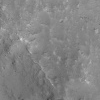
Atmospheric dust classification: not_dusty